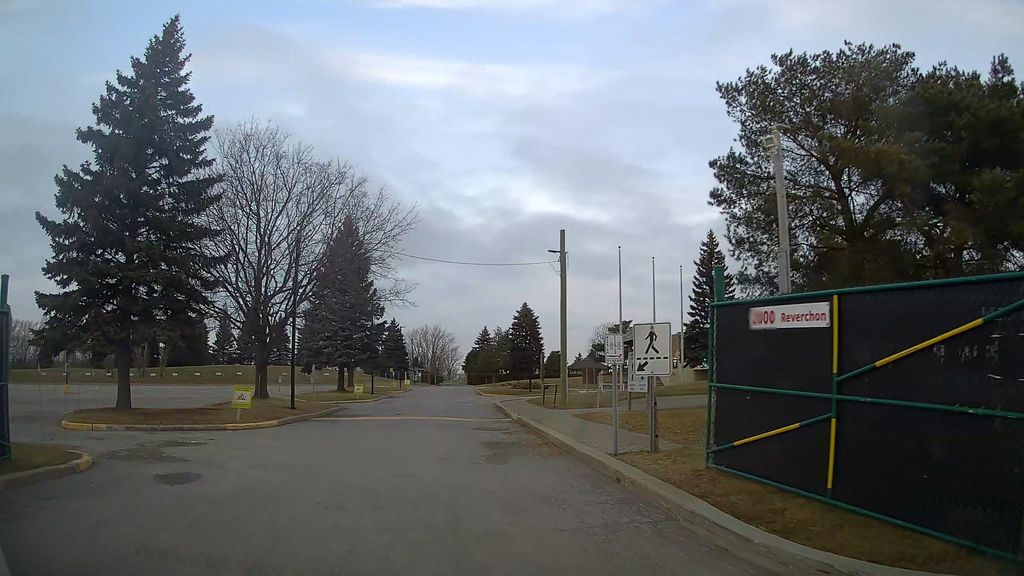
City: montreal